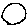
Label: circle